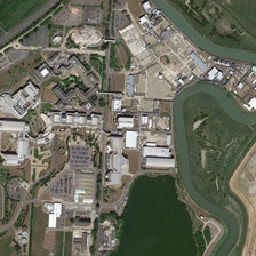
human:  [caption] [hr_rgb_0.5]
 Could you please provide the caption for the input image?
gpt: The river near many buildings in the industrial area

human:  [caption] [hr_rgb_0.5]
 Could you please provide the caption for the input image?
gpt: Many buildings are near the curved river in the industrial area.

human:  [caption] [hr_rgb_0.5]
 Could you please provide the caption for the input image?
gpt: Many buildings are near a curved river in an industrial area.

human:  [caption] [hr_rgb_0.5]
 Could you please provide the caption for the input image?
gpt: There are many buildings near a winding river in the industrial area.

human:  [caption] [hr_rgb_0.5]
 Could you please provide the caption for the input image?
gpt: There are many buildings near the industrial river.